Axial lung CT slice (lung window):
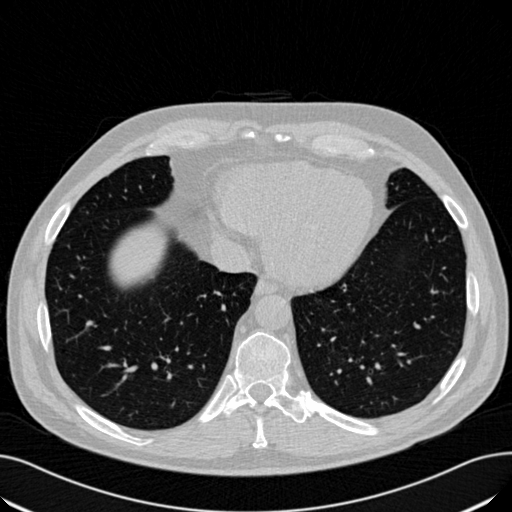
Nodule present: no